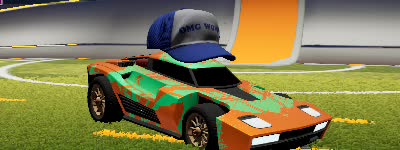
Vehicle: breakout